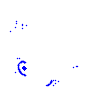
Particle: pion